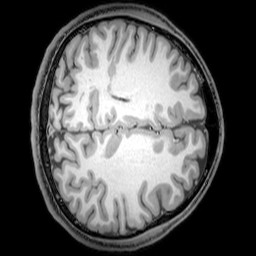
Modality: T1w
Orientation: axial
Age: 20
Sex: male
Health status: healthy
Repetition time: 0.081 s
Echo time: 0.037 s